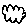
Label: cloud